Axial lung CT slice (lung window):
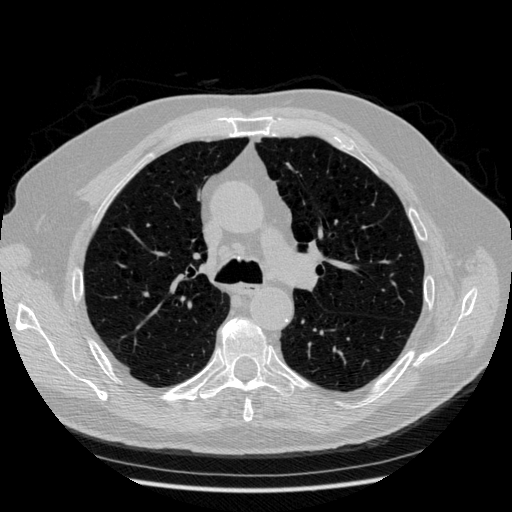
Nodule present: no